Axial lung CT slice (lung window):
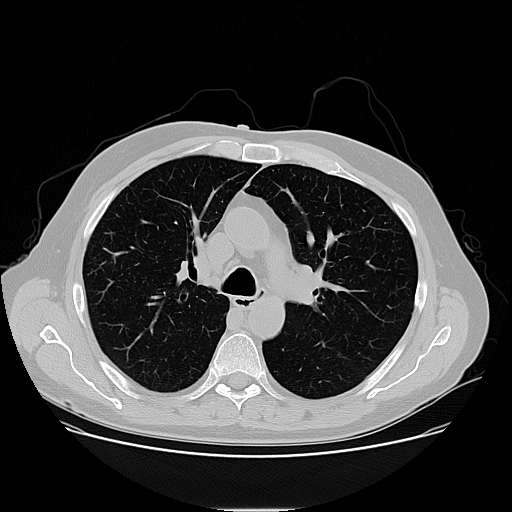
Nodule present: no